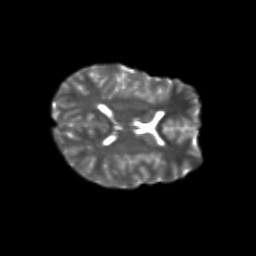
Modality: T2w
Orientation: axial
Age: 13
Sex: female
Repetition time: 9.5 s
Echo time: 0.089 s